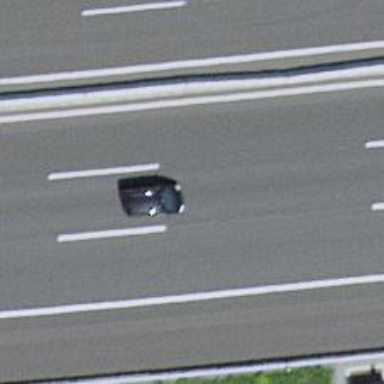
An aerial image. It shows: Asphalt motorway.